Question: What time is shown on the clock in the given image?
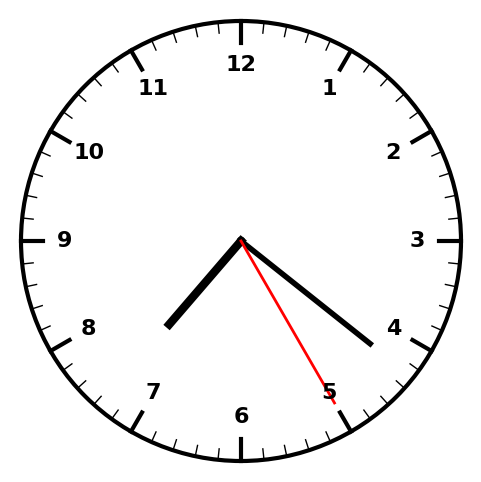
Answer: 07:21:25